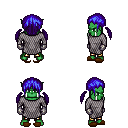
a pixel art fantasy rpg character, male body template, orc, green skin, chain mail, gold greaves, blue twin-tailed hairstyle, metal gloves, brown slippers, four views (front, back, left, right), 2x2 character sprite sheet, small pixel art, hard edges, no anti-aliasing